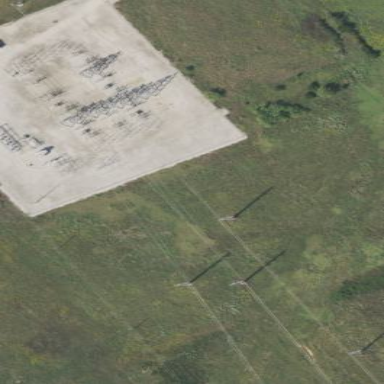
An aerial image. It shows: Distribution substation surrounded by fence.